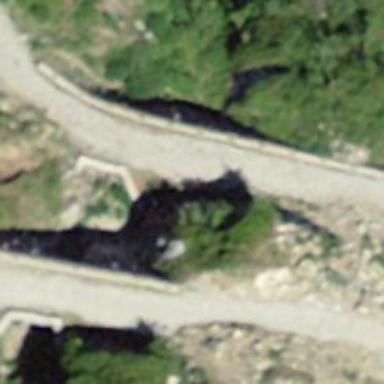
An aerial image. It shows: Track bridge with excellent trail visibility. The track has pebblestone surface with grade3 tracktype.